Question: So I've made a setup with a lot of components, and I'm updating this setup quite often, so my users has to redownload a new version and always encounter this annoying notification window:
Like,

It's ok as long as it's small, but when I have a very long list of components, and I have it often, then this window is simply too hight, and cannot be moved or even closed if someone has a low screen resolution. There is a huge problem with this.
My question is simple: how to disable this window, or make it not sticking out of the windows desktop area?
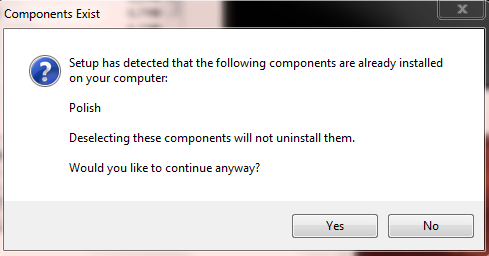
Answer: You must include the <URL> section entries to disable this warning globally. For example:
'''
[Components]
Name: "app"; Description: "App"; Types: full; Flags: disablenouninstallwarning
Name: "help"; Description: "Help"; Types: full; Flags: disablenouninstallwarning
'''